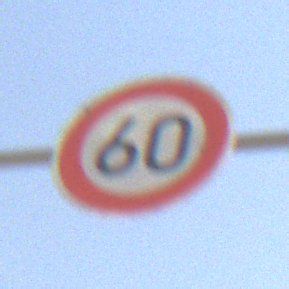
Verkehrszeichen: Geschwindigkeit60
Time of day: MorningAfternoon
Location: Outdoor (Suburban)
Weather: Clear
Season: NotSpecified
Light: Natural